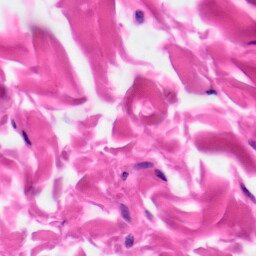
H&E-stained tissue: Skin